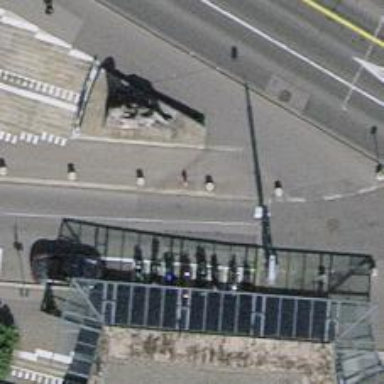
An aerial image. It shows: Bollard barrier.